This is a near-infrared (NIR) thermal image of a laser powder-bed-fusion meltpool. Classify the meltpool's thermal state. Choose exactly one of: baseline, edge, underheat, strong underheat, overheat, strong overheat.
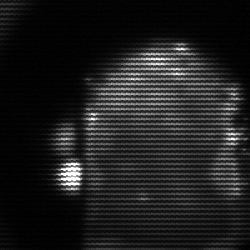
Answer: baseline